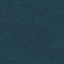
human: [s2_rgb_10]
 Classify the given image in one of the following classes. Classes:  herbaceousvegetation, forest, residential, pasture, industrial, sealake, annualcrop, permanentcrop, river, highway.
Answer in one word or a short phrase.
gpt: Forest